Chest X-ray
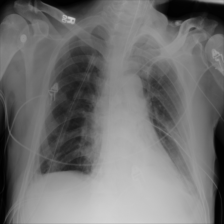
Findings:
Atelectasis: negative
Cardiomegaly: negative
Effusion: negative
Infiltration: negative
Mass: negative
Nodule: negative
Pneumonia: negative
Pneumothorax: negative
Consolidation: negative
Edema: negative
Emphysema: negative
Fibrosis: negative
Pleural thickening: negative
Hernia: negative